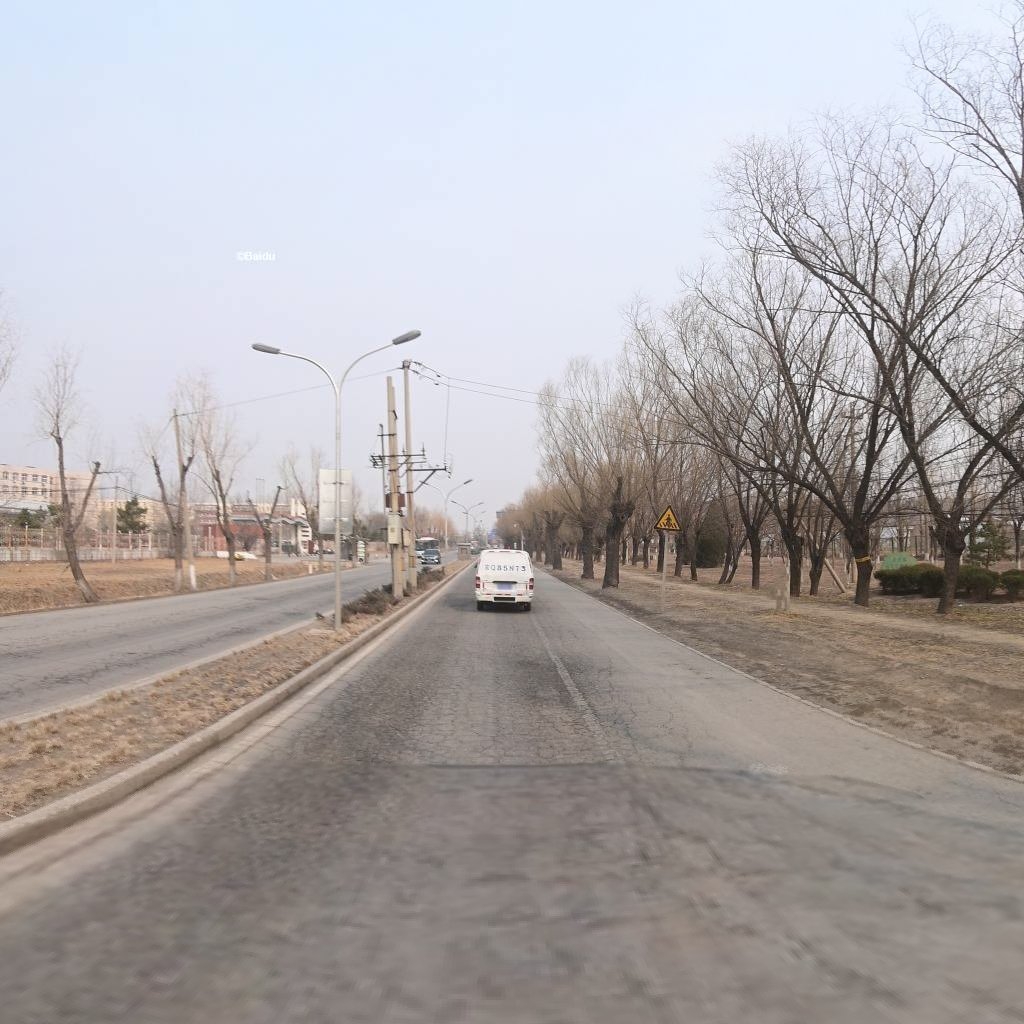
Region: Haidian
Road damage annotations: alligator crack, alligator crack